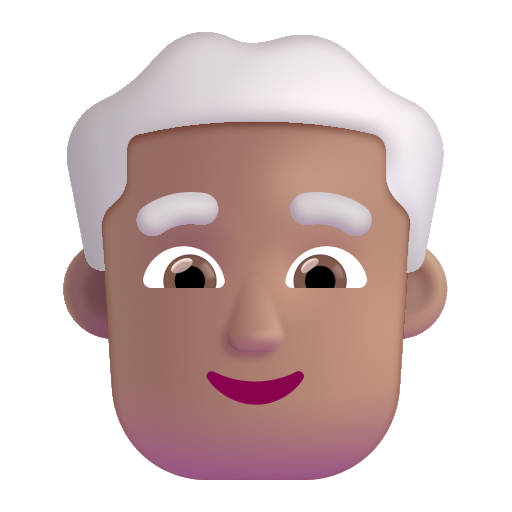
man white hair color